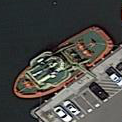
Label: civil